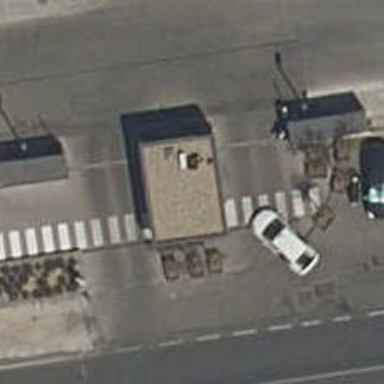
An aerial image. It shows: Surveillance system is in place.